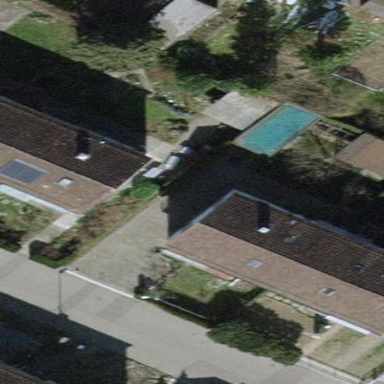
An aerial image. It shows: Semidetached house with gabled roof made of tiles.